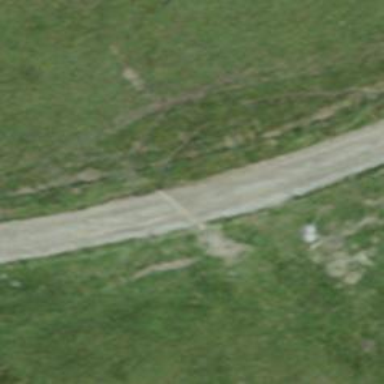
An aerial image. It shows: Well-maintained track road with grade 1 tracktype.